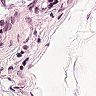
Metastatic tissue present: no